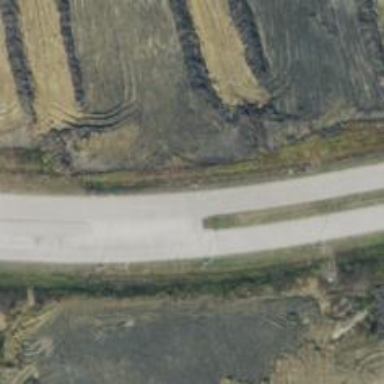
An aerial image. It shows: Tertiary link road.